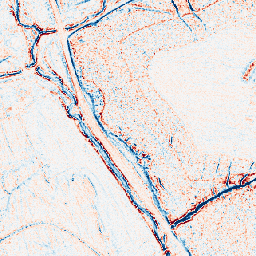
Category: edge_preserving
Decomposition family: anisotropic_diffusion
Decomposition parameters: iterations: 5
kappa: 10
gamma: 0.15
Upsampling method: area
Upsampling parameters: scale: 4
Upsampling scale: 4